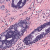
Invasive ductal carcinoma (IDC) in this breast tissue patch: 0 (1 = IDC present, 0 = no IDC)